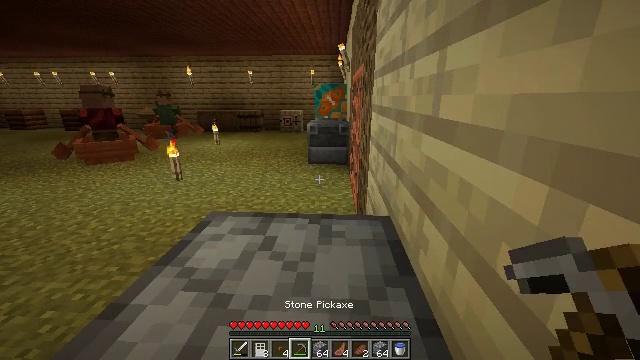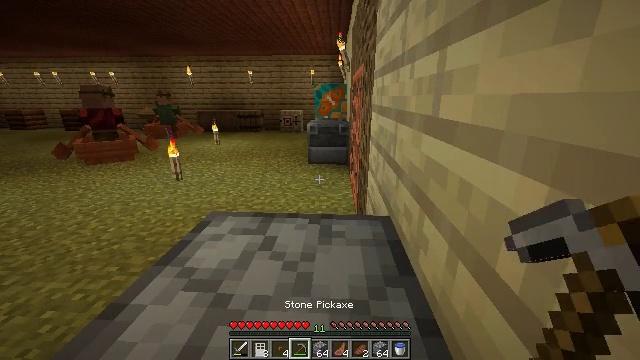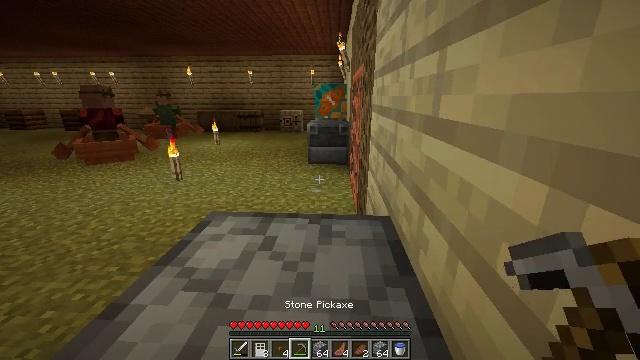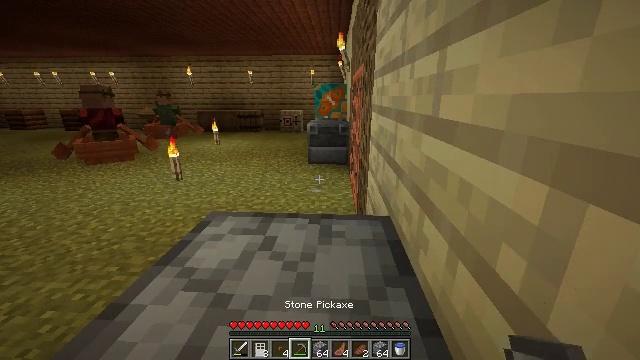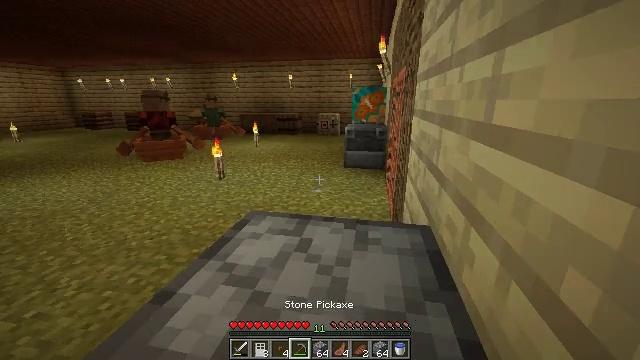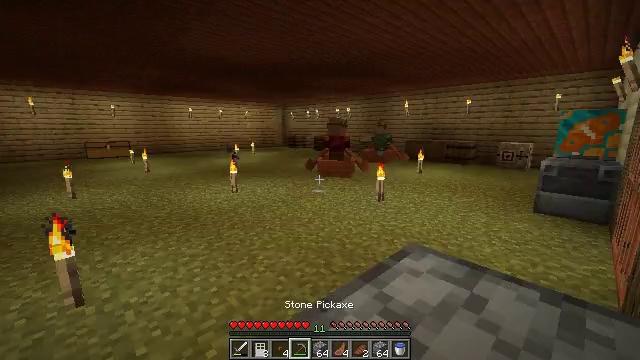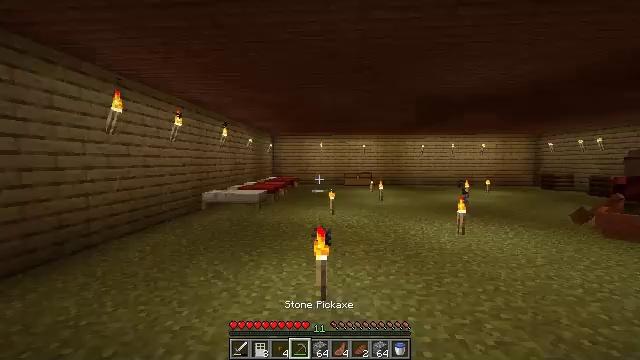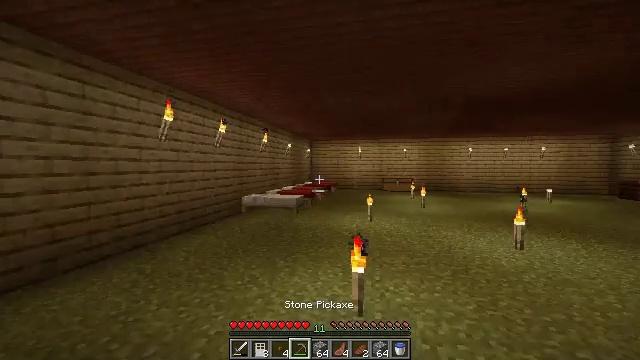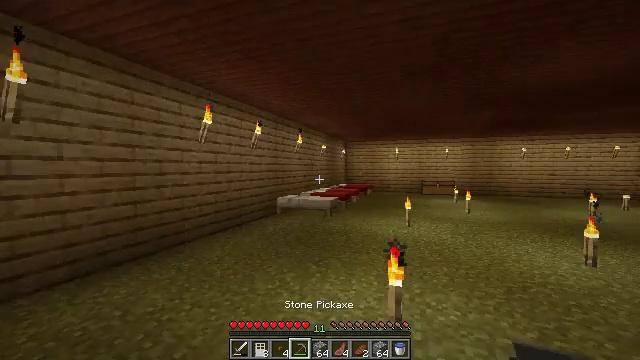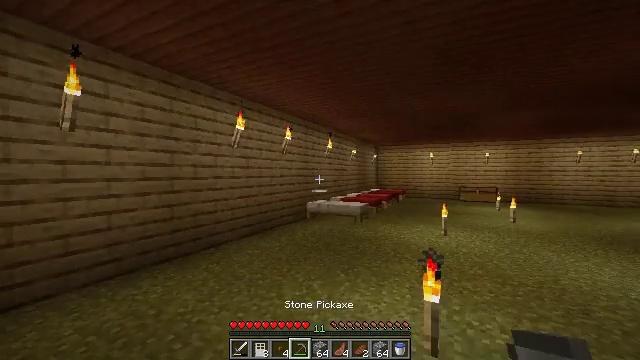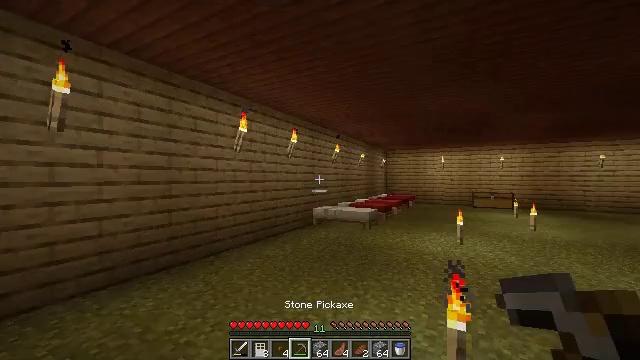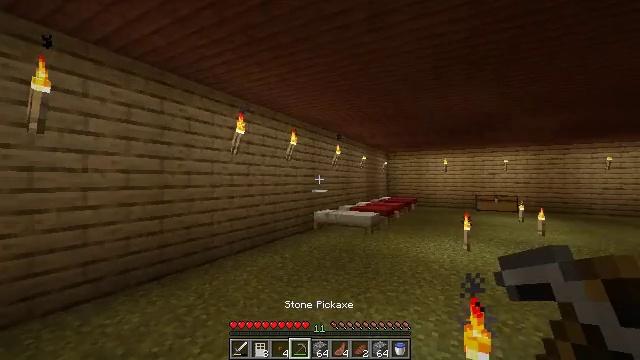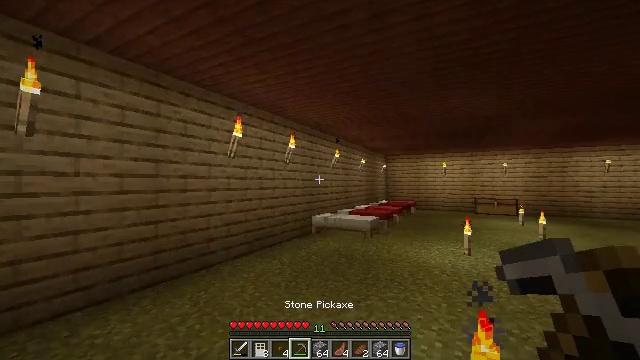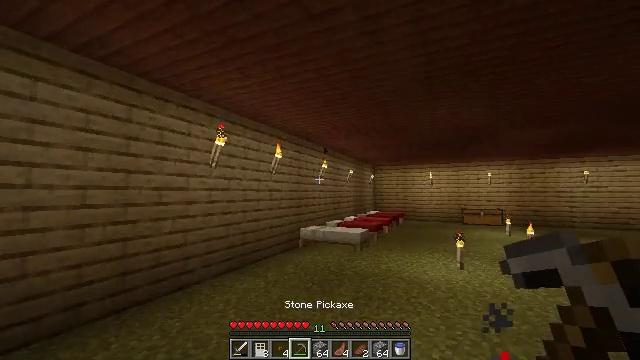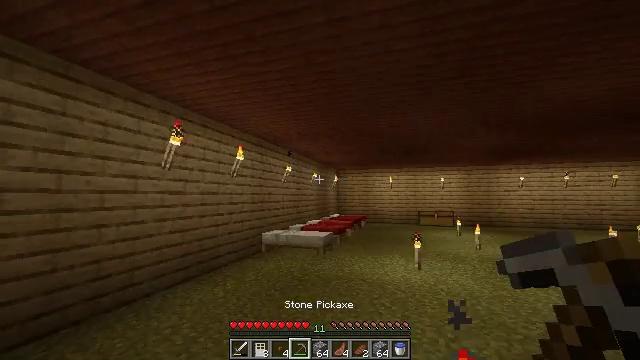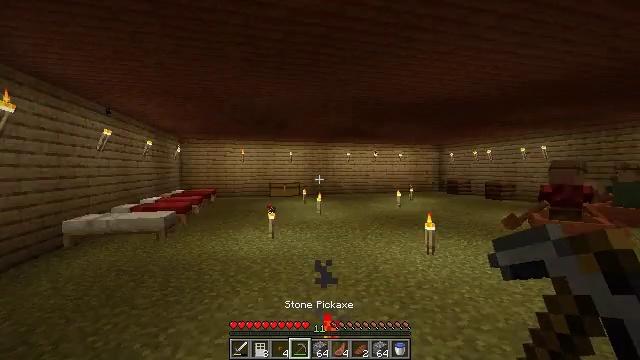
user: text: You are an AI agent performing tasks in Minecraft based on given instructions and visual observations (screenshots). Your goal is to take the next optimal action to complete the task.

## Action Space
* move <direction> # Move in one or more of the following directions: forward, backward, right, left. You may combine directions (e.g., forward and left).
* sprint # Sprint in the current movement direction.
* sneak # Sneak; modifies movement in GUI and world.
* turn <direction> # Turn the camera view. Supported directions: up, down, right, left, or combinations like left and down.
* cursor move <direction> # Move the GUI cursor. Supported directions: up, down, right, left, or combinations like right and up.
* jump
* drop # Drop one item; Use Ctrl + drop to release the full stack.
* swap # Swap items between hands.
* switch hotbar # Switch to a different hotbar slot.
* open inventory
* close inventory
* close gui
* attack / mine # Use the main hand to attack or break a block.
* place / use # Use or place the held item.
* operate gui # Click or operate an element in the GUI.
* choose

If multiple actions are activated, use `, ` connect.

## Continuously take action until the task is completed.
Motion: motion action
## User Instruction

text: Break the acacia door for entry.
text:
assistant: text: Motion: no_op
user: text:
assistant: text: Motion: no_op
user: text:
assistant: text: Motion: no_op
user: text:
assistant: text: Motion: move forward, turn left
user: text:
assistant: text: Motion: move forward, turn left and up
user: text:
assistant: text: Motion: move forward, turn left and up
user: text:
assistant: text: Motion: move forward, turn left and up
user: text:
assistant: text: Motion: move forward, turn left
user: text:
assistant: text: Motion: move forward, turn left and up
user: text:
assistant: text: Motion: move forward, turn left and up
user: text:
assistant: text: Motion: move forward
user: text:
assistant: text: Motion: move forward
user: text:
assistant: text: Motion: move forward, turn right and up
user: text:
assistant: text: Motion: move forward, turn right
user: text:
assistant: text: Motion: move forward, turn right and down
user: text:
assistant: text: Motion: move forward, turn right and down
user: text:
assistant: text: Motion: move forward, turn right and down
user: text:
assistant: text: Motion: move forward, turn right and down
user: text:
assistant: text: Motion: move forward, turn right
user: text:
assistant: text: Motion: move forward, turn right and up
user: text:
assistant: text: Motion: move forward, turn right and up
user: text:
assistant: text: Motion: move forward, turn right and up
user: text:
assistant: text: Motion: move forward
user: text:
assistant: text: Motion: move forward
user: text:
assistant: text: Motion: move forward
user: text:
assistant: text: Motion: move forward
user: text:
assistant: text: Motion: move forward
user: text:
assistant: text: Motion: move forward, turn left
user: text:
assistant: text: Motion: move forward, turn left
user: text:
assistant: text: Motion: move forward, turn left